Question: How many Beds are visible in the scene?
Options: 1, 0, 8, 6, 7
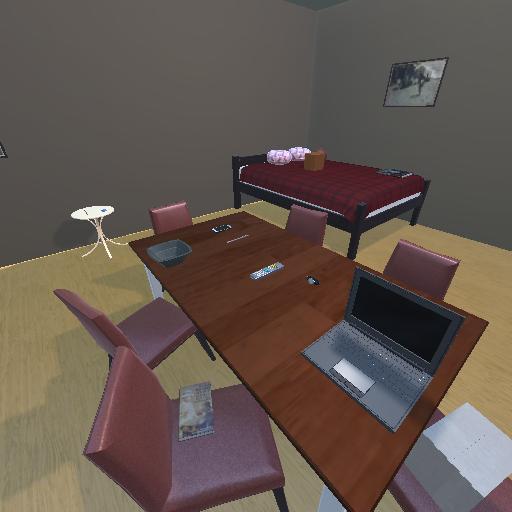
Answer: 1